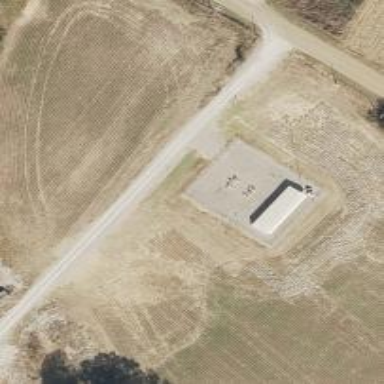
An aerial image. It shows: Fence around valve group substation.